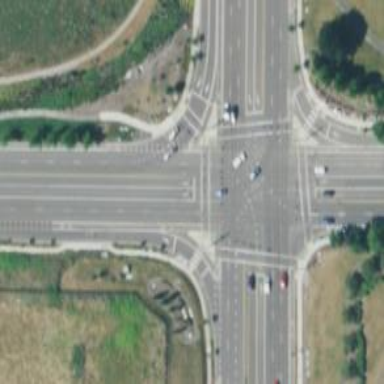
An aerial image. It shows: Footway that serves as traffic island.